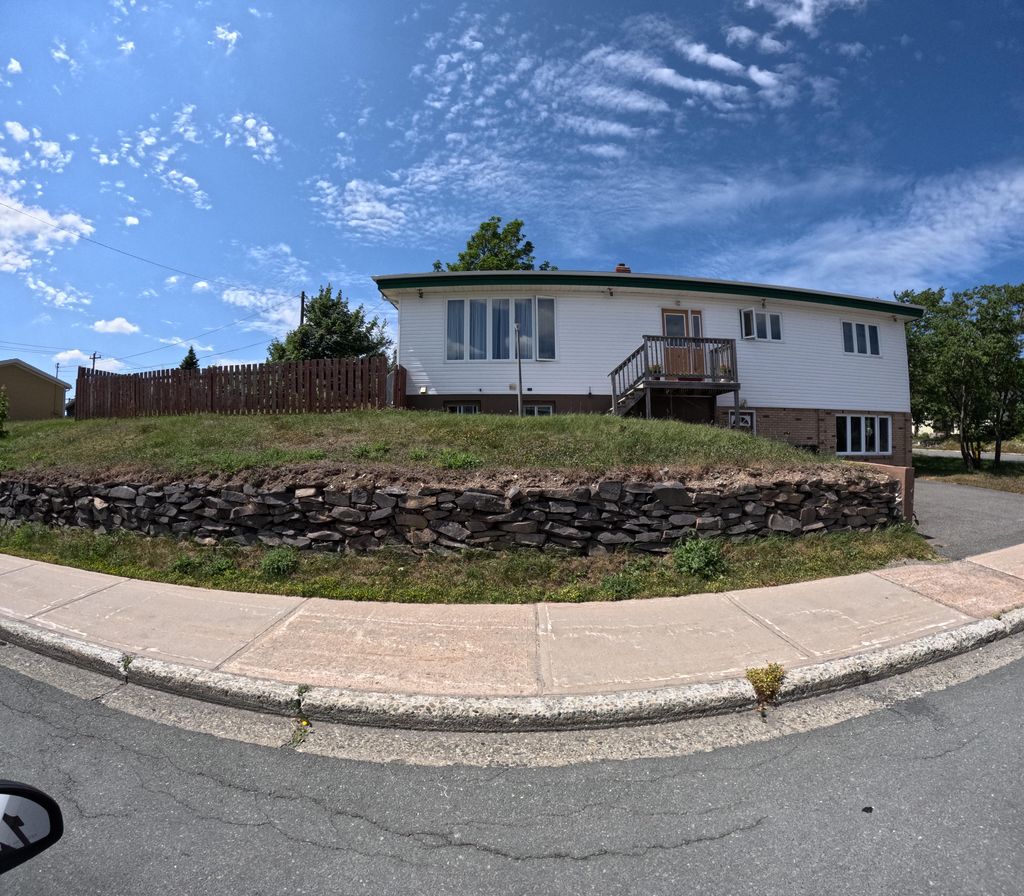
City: st_johns